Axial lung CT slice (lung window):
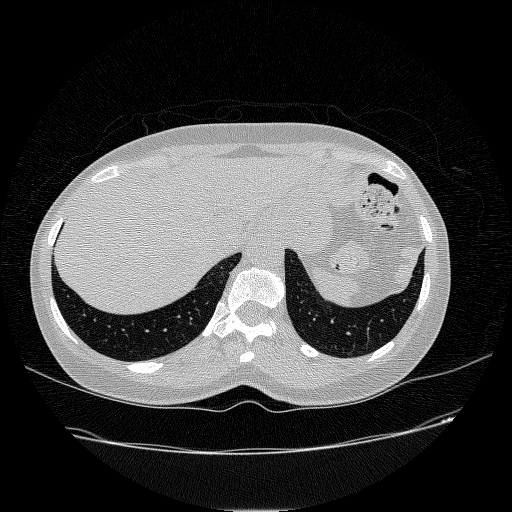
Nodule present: no